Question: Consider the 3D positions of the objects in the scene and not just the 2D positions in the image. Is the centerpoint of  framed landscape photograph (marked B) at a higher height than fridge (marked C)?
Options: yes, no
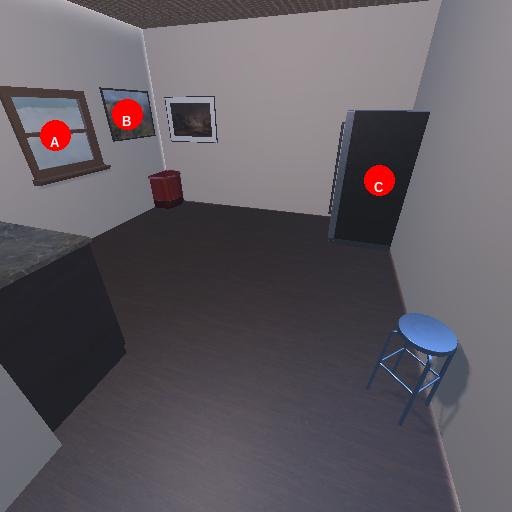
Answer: yes